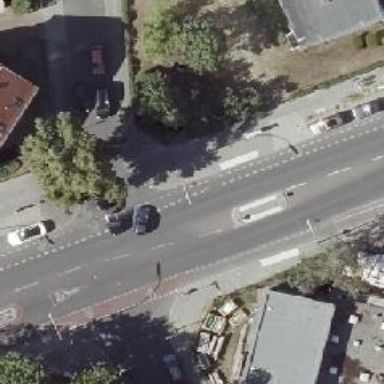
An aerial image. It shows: Asphalt tertiary road with asphalt cycleway.